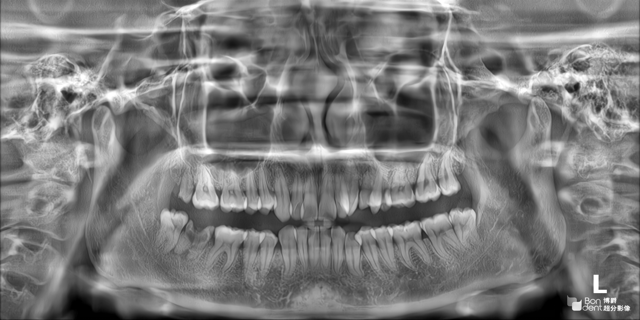
adult